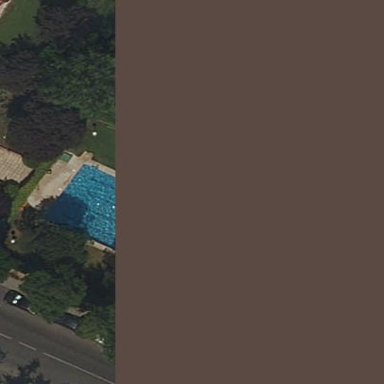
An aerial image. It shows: Swimming pool located in leisure land.